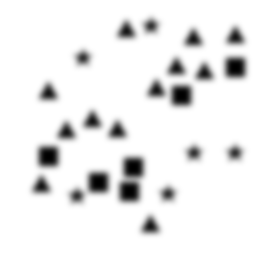
Squares: 6
Triangles: 12
Stars: 6
Total shapes: 24